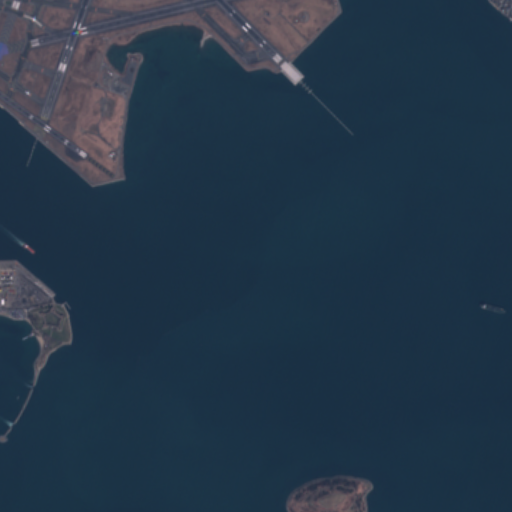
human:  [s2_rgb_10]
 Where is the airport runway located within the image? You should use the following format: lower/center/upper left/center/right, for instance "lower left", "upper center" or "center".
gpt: The airport runway is located in the upper left of the image.
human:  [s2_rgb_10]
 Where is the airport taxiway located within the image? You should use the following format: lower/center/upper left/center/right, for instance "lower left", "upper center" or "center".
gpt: The airport taxiway is located in the upper left of the image.
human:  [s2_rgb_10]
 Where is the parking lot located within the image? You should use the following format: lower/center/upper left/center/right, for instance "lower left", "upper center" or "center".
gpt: The parking lot is located in the center left of the image.
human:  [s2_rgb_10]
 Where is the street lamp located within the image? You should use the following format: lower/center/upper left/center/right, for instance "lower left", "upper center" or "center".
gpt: The street lamp is located in the lower left of the image.
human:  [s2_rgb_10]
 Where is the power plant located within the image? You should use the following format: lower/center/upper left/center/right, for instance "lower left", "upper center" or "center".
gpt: There is no power plant in the image.